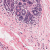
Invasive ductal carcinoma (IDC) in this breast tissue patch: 0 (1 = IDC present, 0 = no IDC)